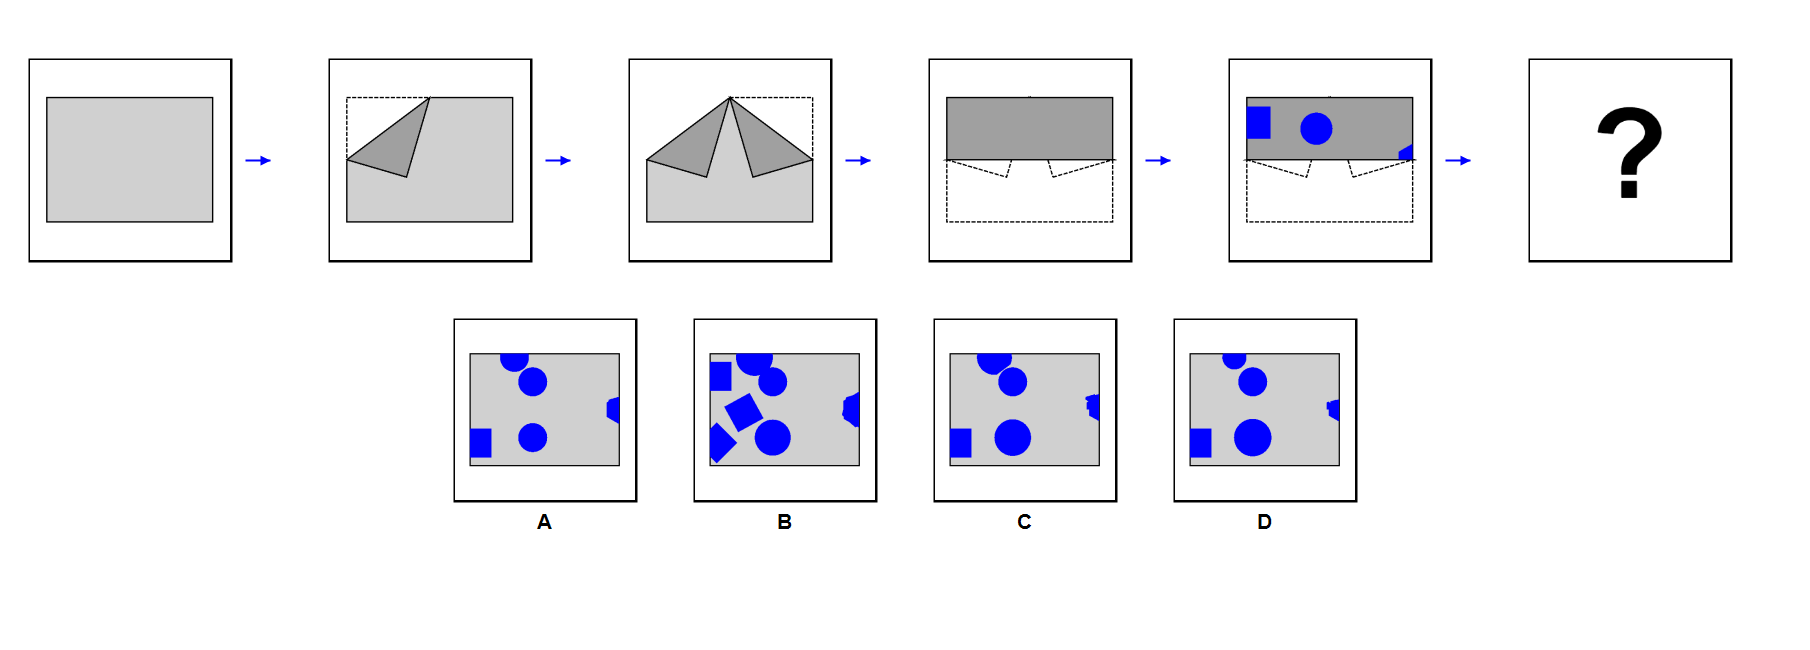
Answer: A